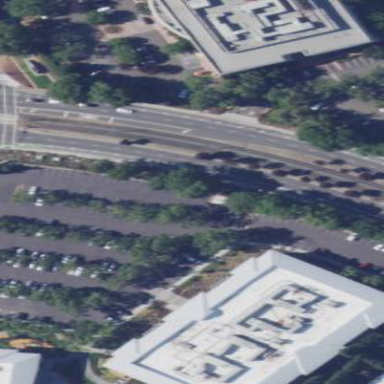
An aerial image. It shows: Office building.